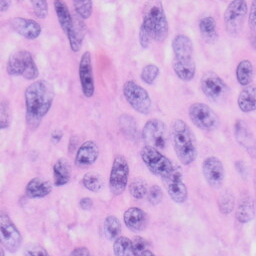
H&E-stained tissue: Skin